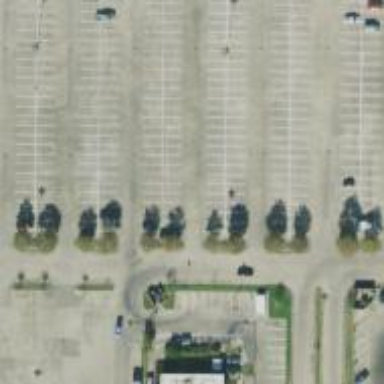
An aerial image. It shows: Parking space is available.